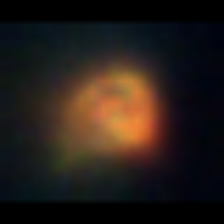
Taxon: Unknown_phyto
Group: Unknown